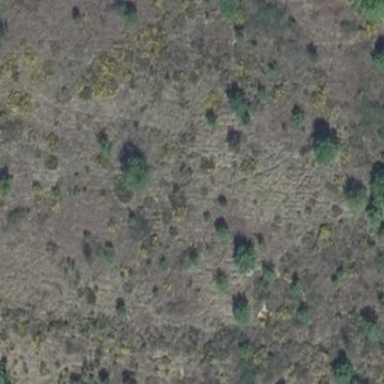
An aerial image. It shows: Patch of scrub vegetation.